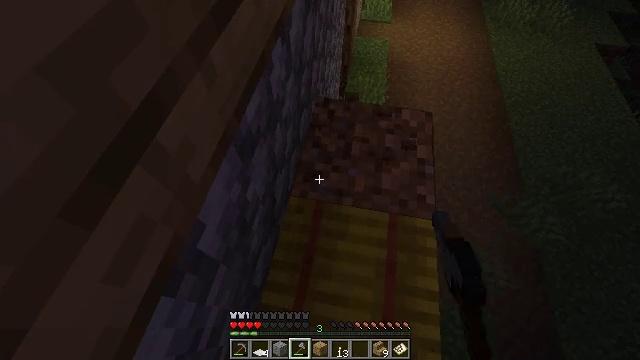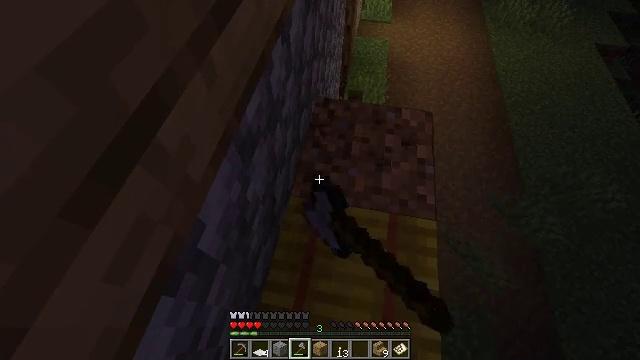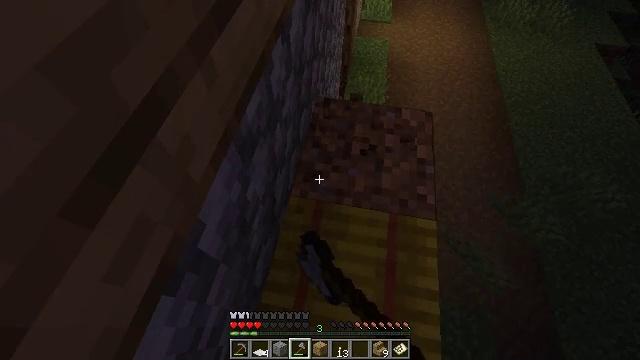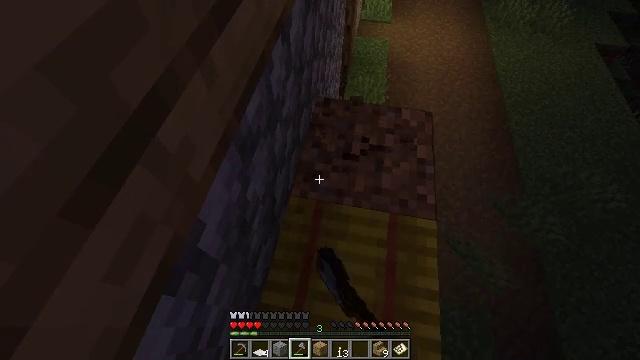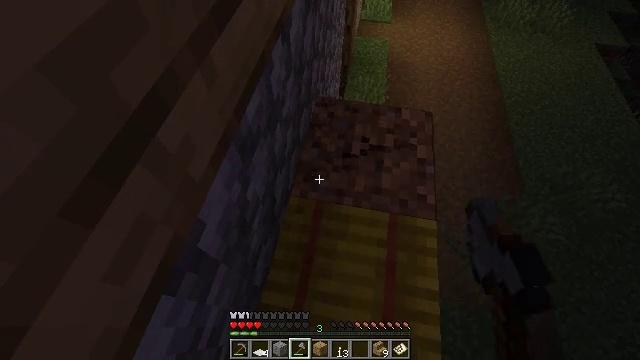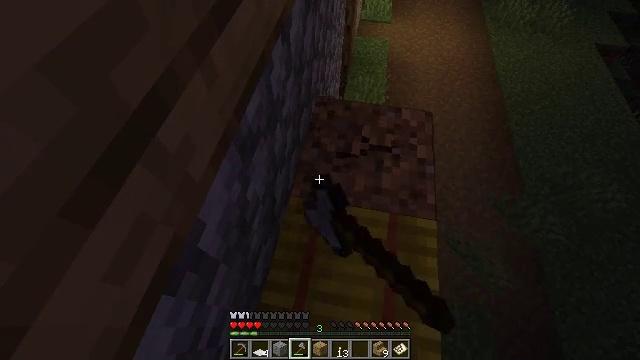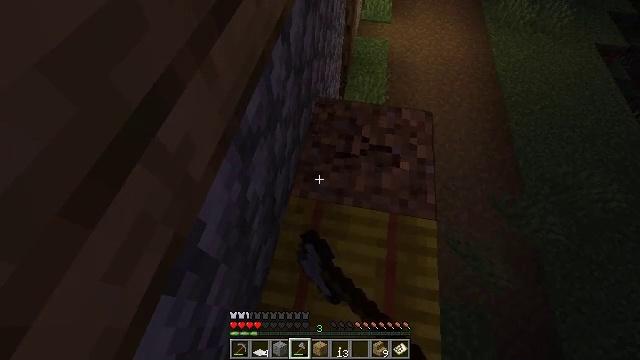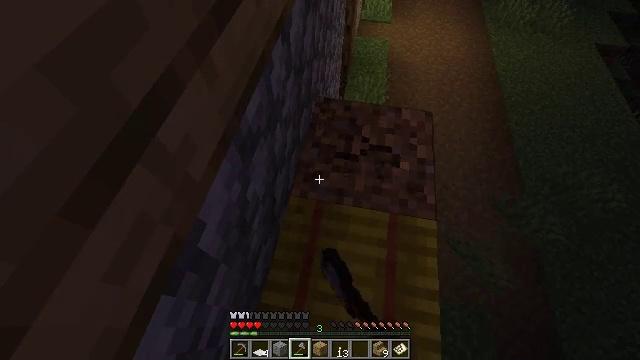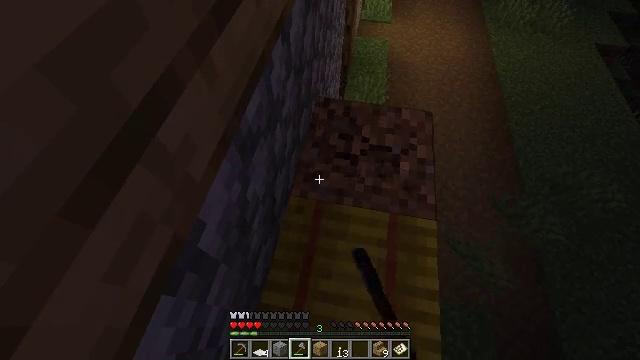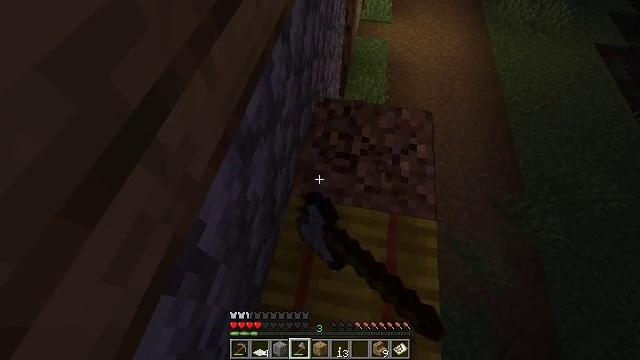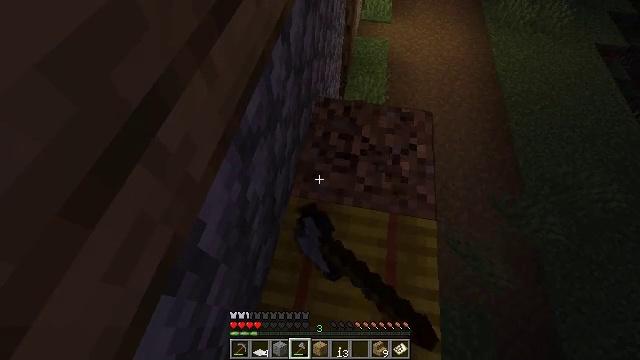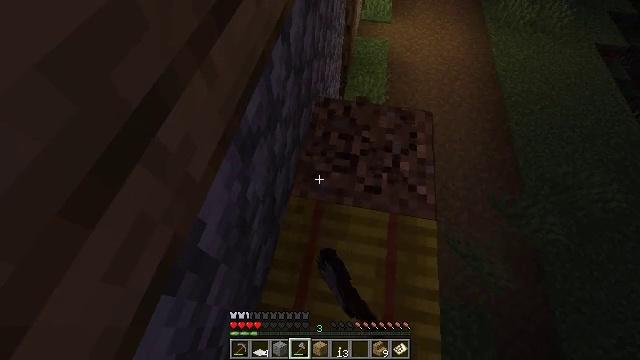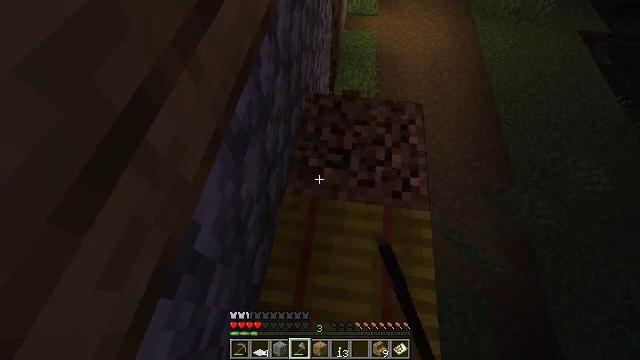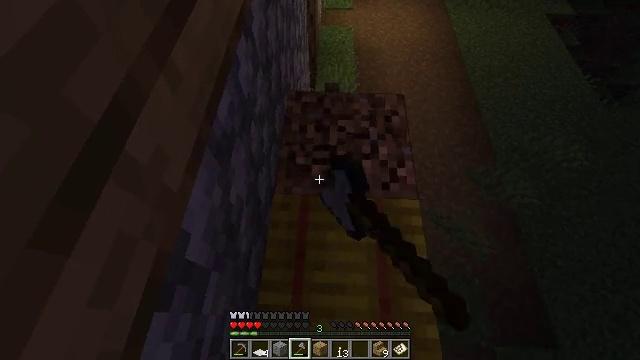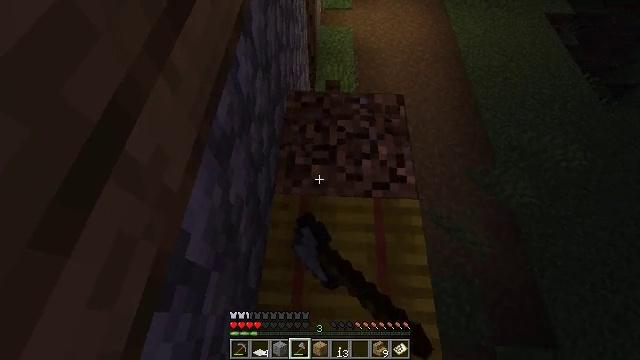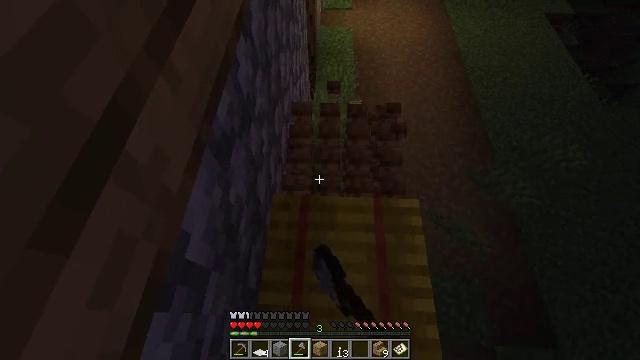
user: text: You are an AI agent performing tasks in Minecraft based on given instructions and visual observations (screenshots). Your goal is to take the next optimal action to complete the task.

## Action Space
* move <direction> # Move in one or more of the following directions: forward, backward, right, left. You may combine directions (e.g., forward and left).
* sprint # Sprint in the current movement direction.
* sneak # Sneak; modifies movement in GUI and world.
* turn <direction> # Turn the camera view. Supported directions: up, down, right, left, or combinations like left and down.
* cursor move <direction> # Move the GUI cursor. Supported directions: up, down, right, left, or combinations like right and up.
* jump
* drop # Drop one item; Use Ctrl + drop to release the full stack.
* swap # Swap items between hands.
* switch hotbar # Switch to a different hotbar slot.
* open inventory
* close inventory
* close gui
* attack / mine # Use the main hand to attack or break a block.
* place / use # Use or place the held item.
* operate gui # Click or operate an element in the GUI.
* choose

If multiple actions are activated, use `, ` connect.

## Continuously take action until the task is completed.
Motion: motion action
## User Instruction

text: Mine dirt from the ground.
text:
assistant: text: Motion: attack / mine
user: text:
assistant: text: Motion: attack / mine
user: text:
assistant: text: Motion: attack / mine
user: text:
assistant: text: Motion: attack / mine
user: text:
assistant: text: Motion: attack / mine
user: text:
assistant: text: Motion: attack / mine
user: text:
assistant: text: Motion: attack / mine
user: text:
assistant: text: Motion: attack / mine
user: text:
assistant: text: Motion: attack / mine
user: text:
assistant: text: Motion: attack / mine
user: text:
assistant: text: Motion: attack / mine
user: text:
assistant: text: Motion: turn right, attack / mine
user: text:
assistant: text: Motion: turn right, attack / mine
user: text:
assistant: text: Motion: attack / mine
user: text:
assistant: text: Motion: attack / mine
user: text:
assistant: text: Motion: attack / mine
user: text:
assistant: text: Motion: attack / mine
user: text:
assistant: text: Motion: attack / mine
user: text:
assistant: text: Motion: attack / mine
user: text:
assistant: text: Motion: attack / mine
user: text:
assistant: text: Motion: attack / mine